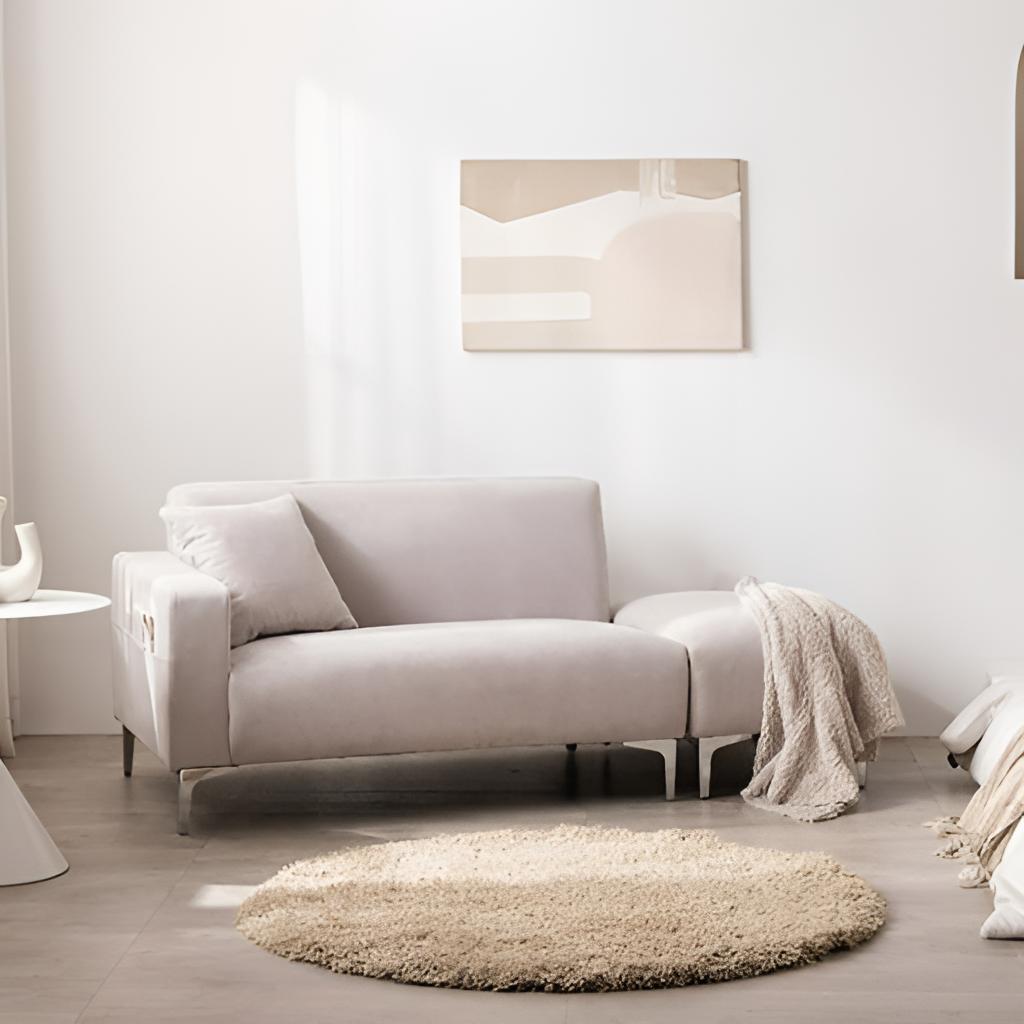
living room, beige fabric sofa, paint wallpaper, with solid pattern, minimalist, tile flooring, with large square pattern